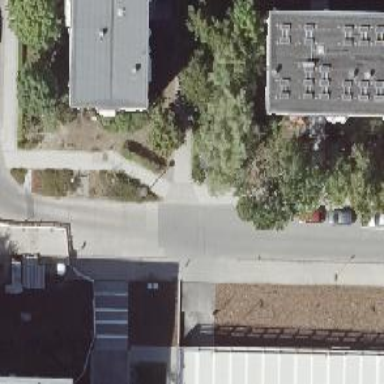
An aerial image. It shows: Residential road with concrete surface and sidewalks on both sides.